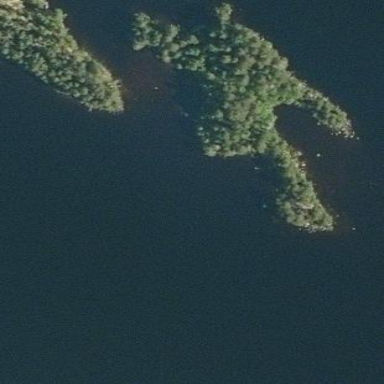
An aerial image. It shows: Image showing island.